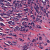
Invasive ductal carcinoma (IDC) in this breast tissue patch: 1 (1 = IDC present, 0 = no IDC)